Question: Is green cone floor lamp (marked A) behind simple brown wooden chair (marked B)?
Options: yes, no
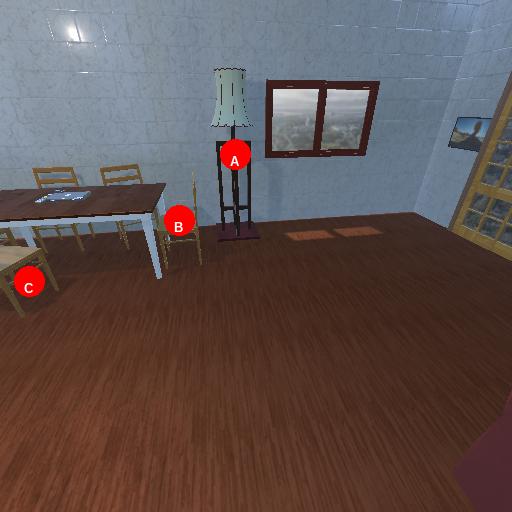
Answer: yes